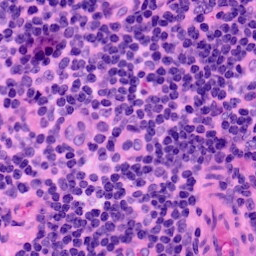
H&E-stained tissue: LymphNode